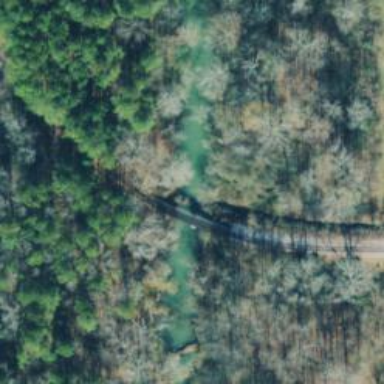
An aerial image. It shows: Railway spur bridge over rail line.